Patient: sex M, age 62
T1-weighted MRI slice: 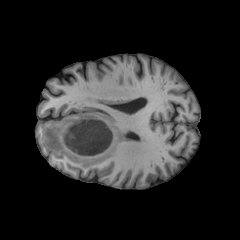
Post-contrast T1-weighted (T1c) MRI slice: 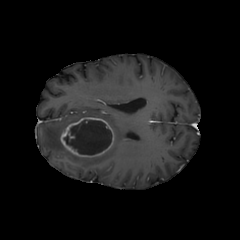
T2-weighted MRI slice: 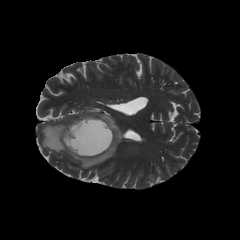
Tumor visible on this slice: yes
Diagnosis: Glioblastoma, IDH-wildtype
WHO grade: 4